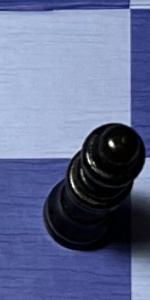
Label: Queen_Black